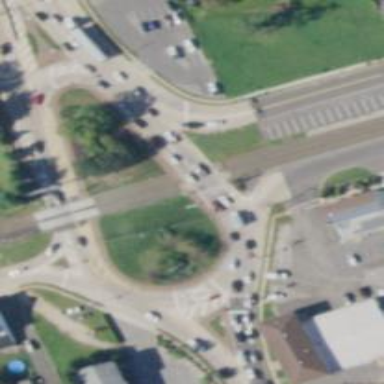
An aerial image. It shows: Circular junction on trunk highway.